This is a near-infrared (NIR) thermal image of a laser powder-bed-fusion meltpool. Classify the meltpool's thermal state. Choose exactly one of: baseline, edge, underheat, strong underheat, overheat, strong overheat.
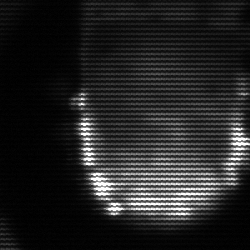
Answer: baseline